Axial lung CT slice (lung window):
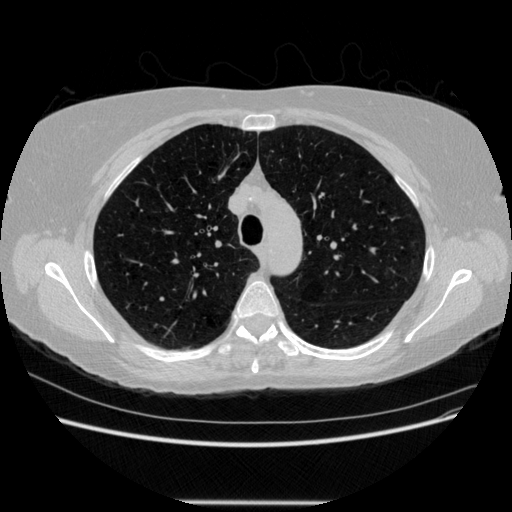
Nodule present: no